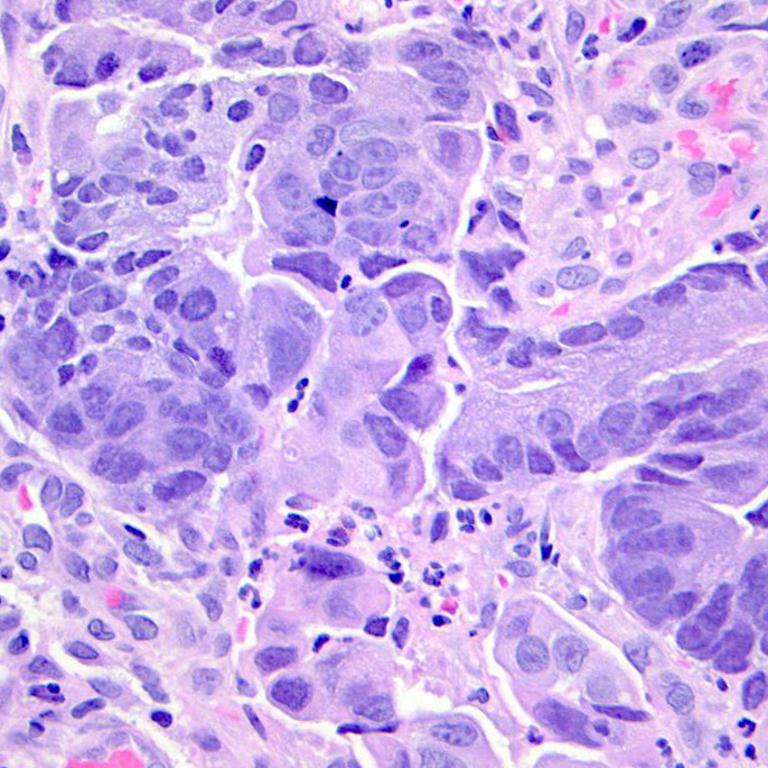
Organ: colon
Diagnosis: adenocarcinomas